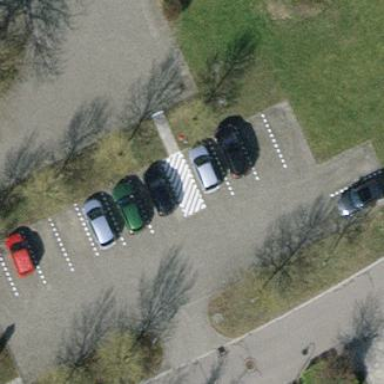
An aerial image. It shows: Parking area with surface.